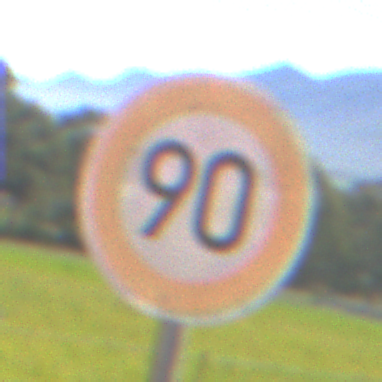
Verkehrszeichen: Geschwindigkeit90
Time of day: MorningAfternoon
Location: Outdoor (RoadRail)
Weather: Clear
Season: NotSpecified
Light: Natural